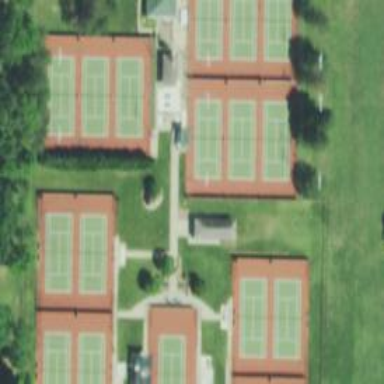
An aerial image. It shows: Sports centre dedicated to tennis.